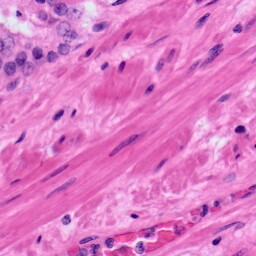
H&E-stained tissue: Prostate